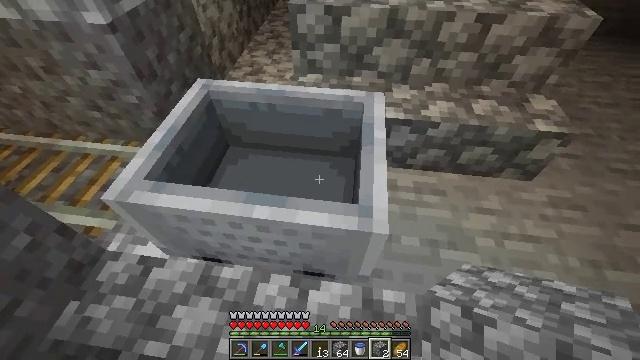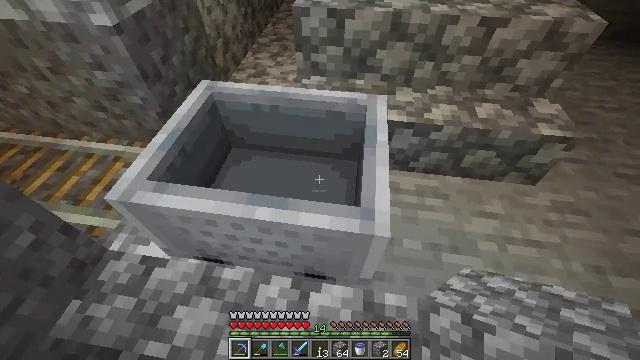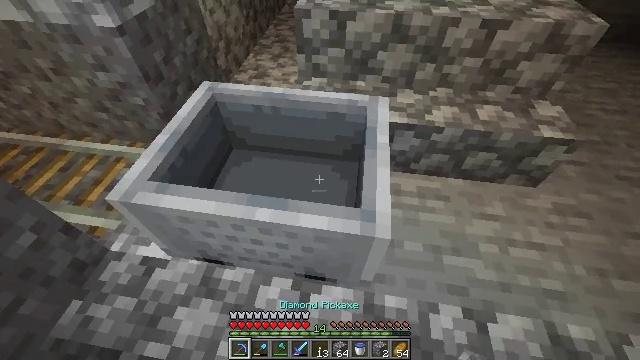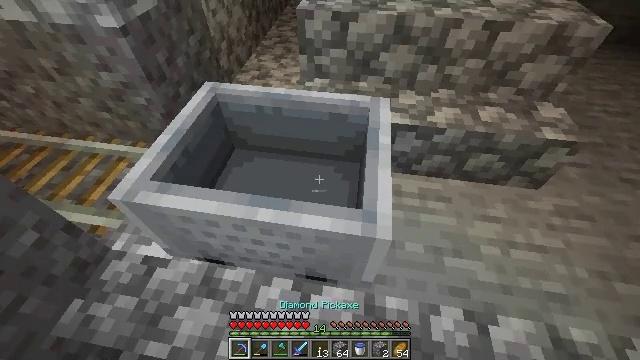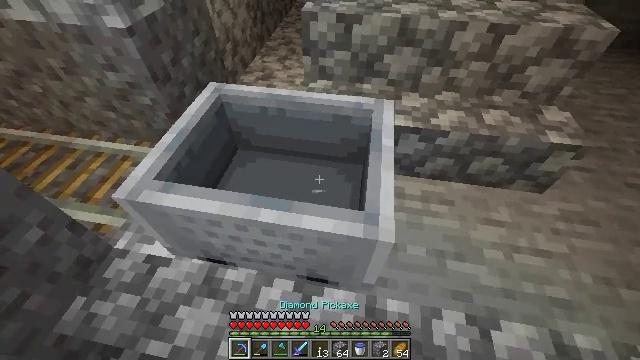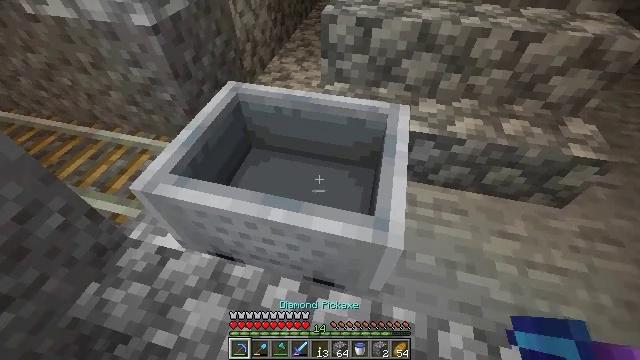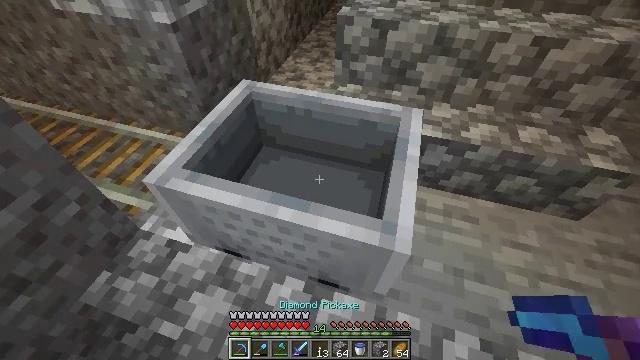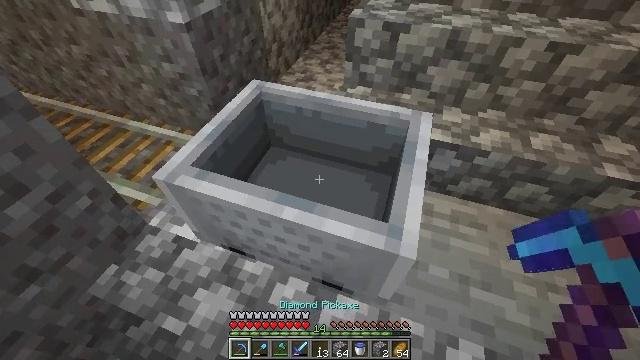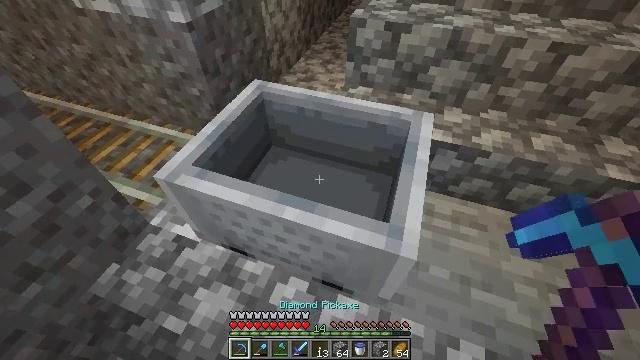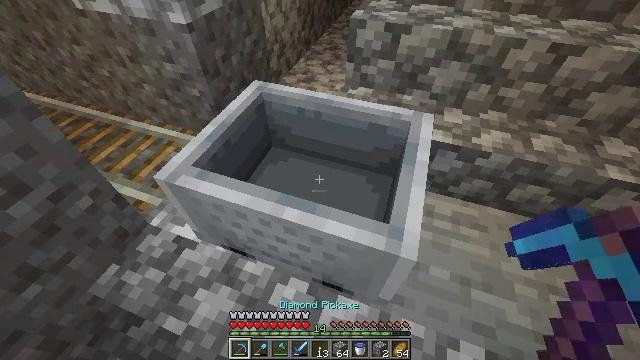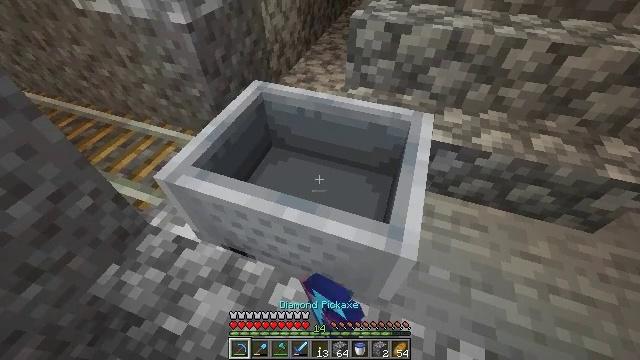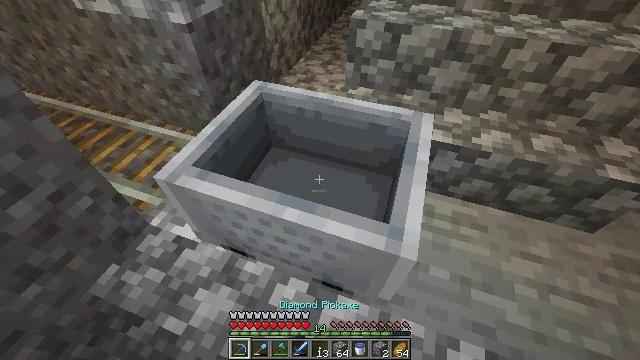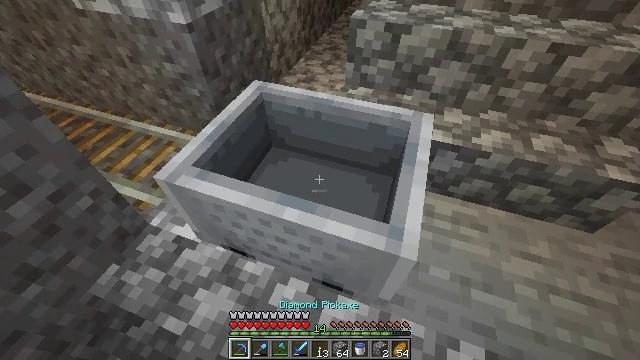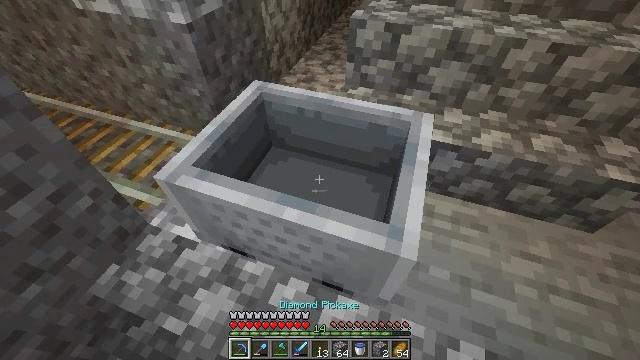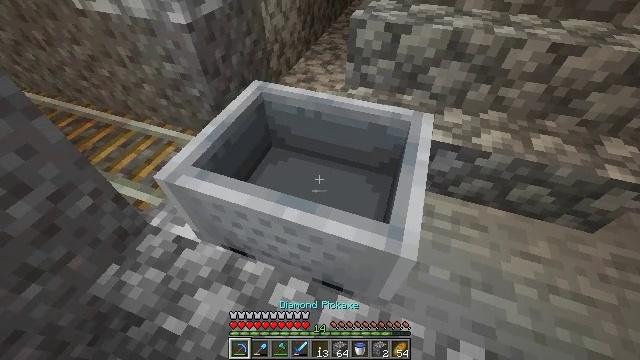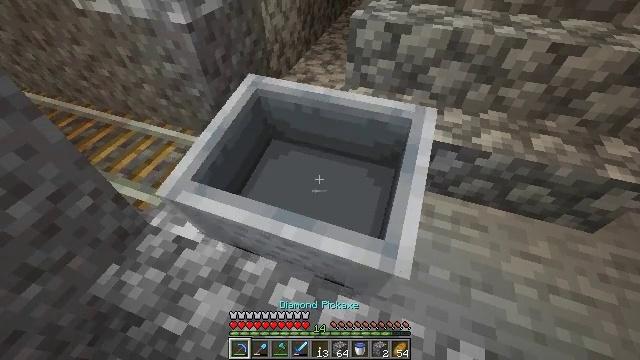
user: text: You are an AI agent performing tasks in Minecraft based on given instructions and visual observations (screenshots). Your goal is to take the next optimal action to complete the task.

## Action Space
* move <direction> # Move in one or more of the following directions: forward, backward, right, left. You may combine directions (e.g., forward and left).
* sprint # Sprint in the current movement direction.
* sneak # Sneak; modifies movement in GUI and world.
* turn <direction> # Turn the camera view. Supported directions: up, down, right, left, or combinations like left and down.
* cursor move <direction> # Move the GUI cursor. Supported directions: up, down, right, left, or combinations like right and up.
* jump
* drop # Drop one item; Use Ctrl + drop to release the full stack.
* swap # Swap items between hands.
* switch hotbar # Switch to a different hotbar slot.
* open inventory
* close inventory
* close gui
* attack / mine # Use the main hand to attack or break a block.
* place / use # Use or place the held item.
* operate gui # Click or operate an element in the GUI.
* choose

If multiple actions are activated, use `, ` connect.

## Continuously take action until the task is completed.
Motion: motion action
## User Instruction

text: Drop an iron nugget.
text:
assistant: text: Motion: switch to hotbar 1
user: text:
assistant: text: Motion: switch to hotbar 1
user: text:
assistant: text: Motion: switch to hotbar 1
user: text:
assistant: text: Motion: no_op
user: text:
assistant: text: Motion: turn left
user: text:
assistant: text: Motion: turn left
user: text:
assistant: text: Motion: turn left
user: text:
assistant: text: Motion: no_op
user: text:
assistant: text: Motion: attack / mine
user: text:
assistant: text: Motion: attack / mine
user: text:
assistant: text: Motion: attack / mine
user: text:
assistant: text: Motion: attack / mine
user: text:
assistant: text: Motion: attack / mine
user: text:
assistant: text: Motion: attack / mine
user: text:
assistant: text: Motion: attack / mine
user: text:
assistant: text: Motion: no_op
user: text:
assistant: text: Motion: no_op
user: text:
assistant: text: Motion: no_op
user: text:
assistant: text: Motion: no_op
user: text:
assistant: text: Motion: no_op
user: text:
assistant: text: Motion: no_op
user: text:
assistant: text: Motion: no_op
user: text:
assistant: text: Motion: attack / mine
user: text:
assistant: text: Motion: attack / mine
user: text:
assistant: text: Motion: attack / mine
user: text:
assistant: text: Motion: no_op
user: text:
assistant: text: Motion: no_op
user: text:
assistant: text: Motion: attack / mine
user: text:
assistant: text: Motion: attack / mine
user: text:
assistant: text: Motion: no_op